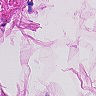
Metastatic tissue present: no